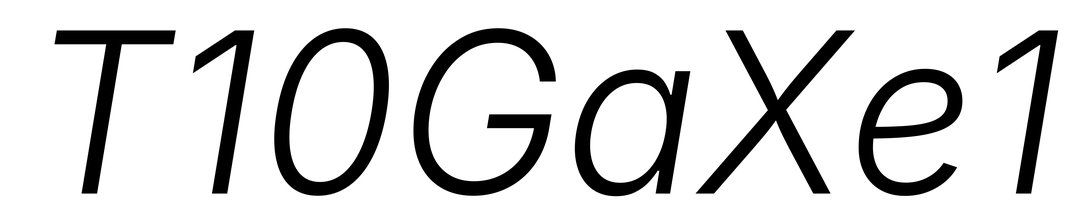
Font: Inter-Italic_Light_Italic